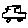
Label: car